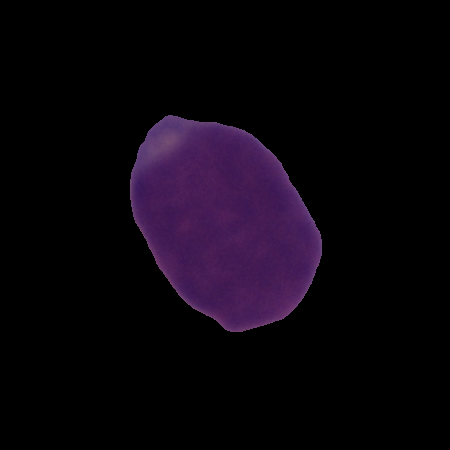
Label: cancer